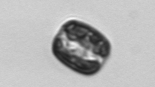
Label: Thalassiosira